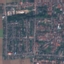
Land use / land cover: Residential